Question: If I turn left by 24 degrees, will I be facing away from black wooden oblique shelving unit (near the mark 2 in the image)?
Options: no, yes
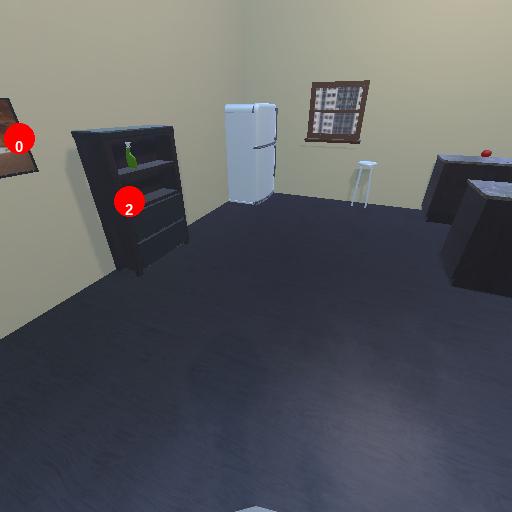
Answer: no